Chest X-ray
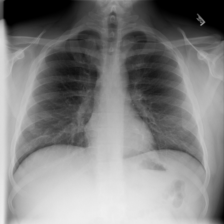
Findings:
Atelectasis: negative
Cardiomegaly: negative
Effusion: negative
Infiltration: negative
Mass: negative
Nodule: negative
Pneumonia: negative
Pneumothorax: negative
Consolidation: negative
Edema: negative
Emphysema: negative
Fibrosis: negative
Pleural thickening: negative
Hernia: negative